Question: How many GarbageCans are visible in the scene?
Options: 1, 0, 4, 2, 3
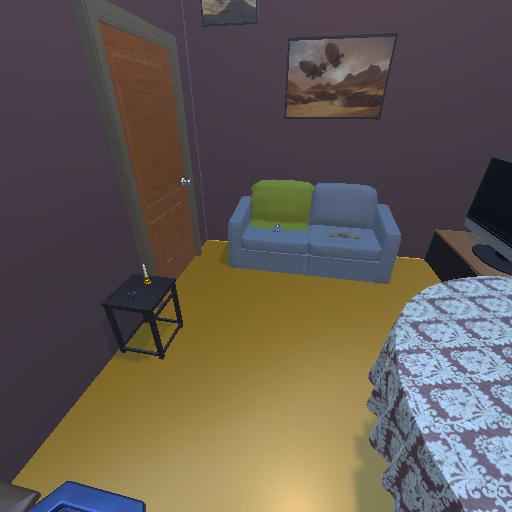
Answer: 1